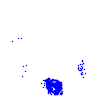
Particle: electron